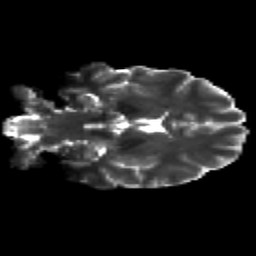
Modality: T2w
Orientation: coronal
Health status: healthy
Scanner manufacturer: siemens
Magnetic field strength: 3 T
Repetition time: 10.6 s
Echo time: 0.092 s